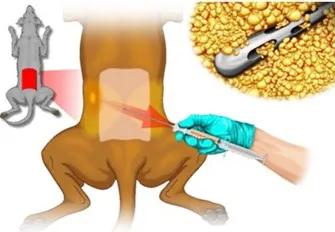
Lipoaspirate collection and ultrasound-guided intrathoracic treatment with MFATPTX. (B) Procedure of treatment that was initiated by drainage of abdomen and chest from the exudate fluid followed by the injection of 3 ml of MFAT-PTX intraperitoneally + 2 ml, respectively, into the right and the left pleural spaces.
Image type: radiology (ct)